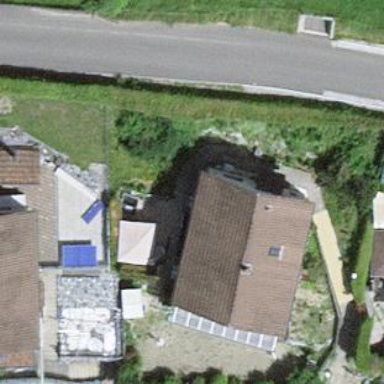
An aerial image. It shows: Simple house.